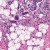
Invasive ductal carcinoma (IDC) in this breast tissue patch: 0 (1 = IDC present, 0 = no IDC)